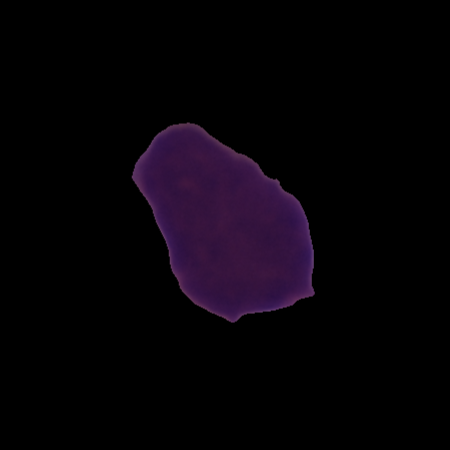
Label: healthy